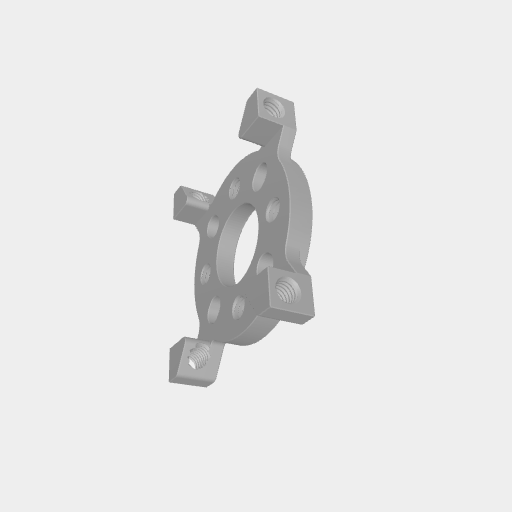
Part: Post2PatternMount32-1